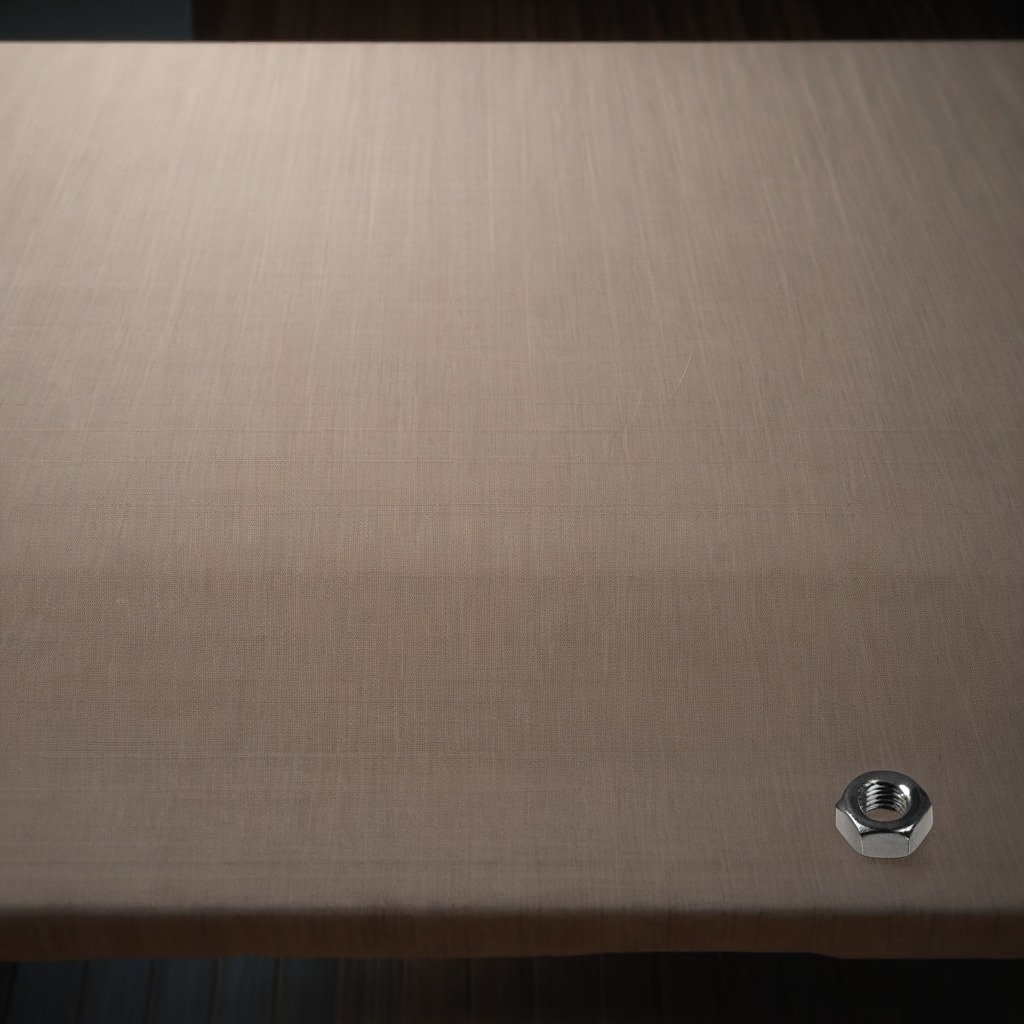
A metal nut is lying on the wooden table.